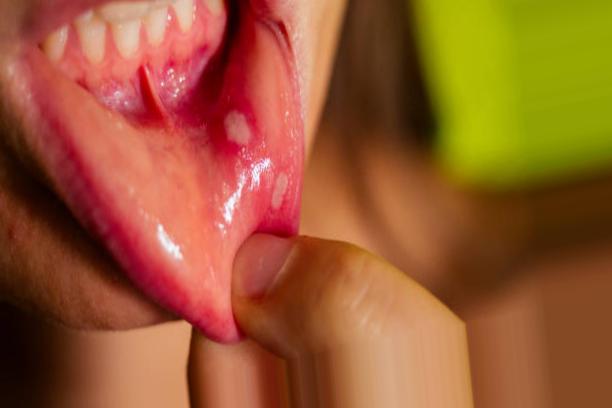
Condition: Mouth Ulcer